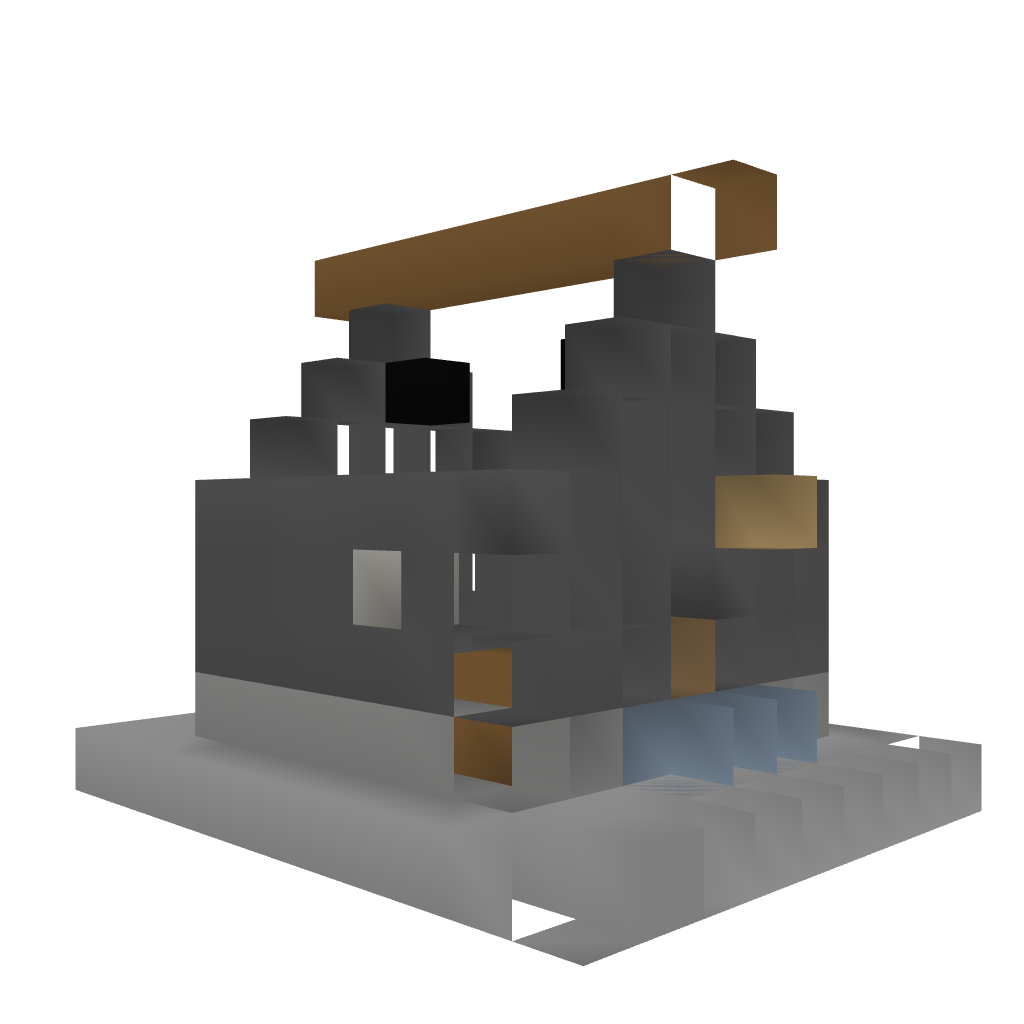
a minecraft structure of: Ultima Online Housing - Small Wooden House